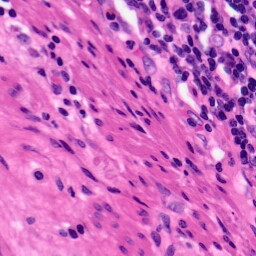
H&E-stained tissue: Pancreatic